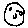
Label: moon